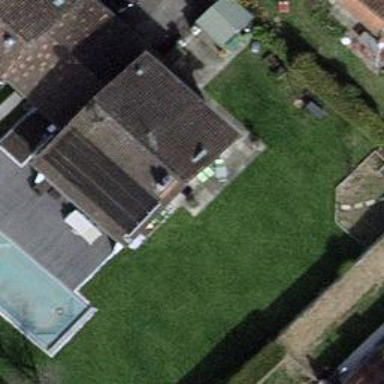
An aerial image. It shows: Garden surrounded by fence.